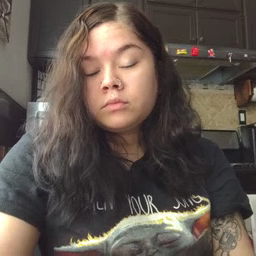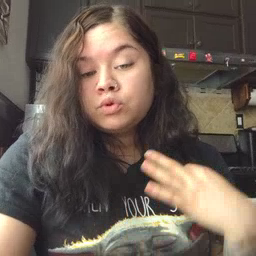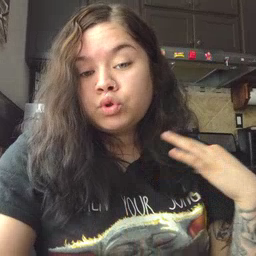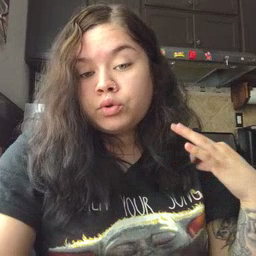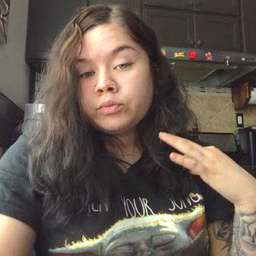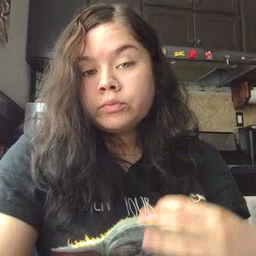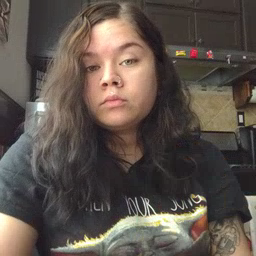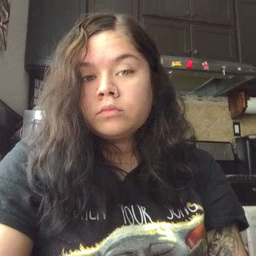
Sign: shirt